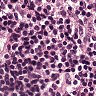
Metastatic tissue present: no